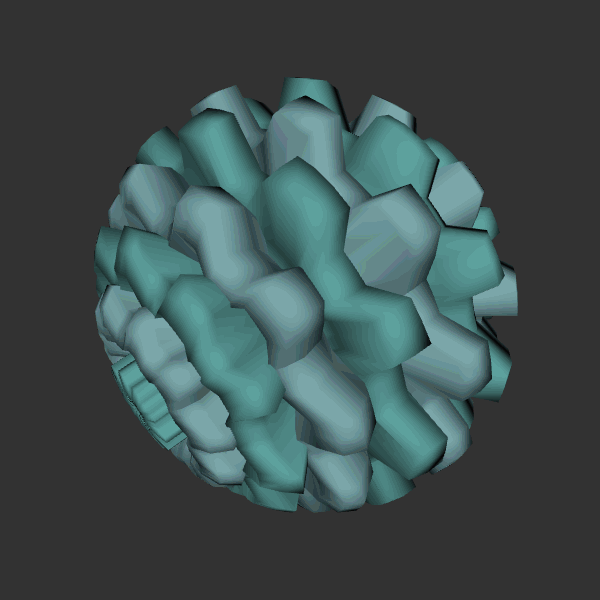
Background: dark